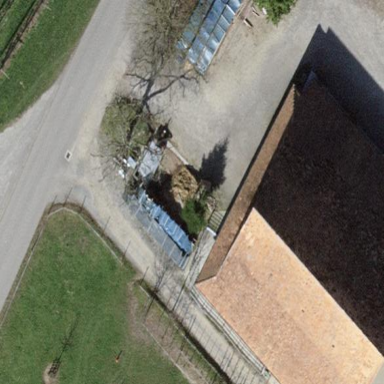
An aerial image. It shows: Stable building.